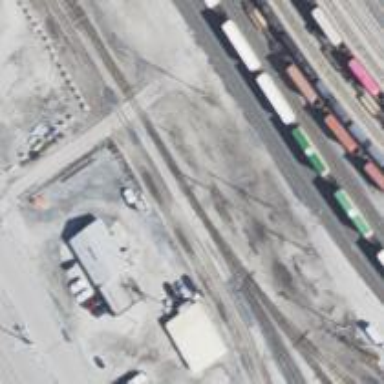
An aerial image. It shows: Railway yard.